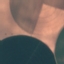
Land use / land cover: AnnualCrop